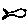
Label: fish